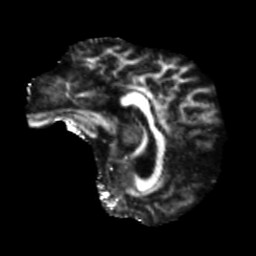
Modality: FA
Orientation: sagittal
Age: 71
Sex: female
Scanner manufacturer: siemens
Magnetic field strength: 3 T
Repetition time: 5.47 s
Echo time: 0.0854 s